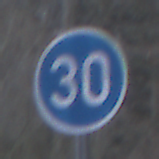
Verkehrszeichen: VorgeschriebeneMindestgeschwindigkeit
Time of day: MorningAfternoon
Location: Outdoor (Nature)
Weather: Overcast
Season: Winter
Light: Natural